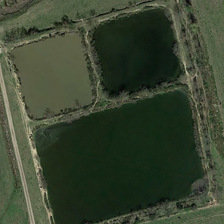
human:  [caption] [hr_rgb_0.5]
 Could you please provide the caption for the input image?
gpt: three ponds are surrounded by some green plants .

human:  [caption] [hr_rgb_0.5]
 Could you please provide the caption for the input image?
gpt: three ponds are surrounded by some green plants .

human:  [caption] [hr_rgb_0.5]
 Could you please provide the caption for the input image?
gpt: three ponds are surrounded by some green plants .

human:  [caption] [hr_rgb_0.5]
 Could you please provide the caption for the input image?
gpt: three ponds are surrounded by some green plants .

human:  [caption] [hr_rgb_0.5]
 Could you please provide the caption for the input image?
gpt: three ponds are surrounded by some green plants .